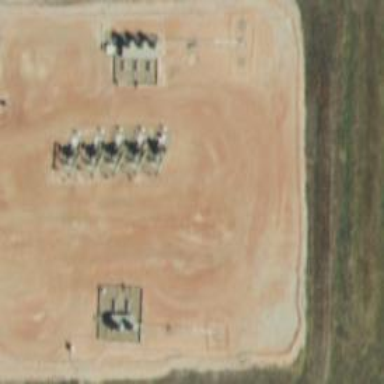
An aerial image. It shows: Petroleum well that is man-made.